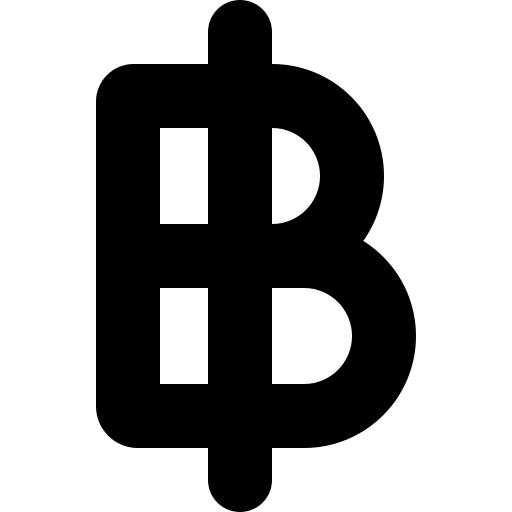
Tags: icon, FontAwesome, fa-icon, solid, baht, sign